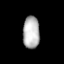
Tissue: lung
Cell type: Epithelial cells
Senescence score: 0.2294
Nuclear area (px): 530
Mean DAPI intensity: 181.426